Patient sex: F
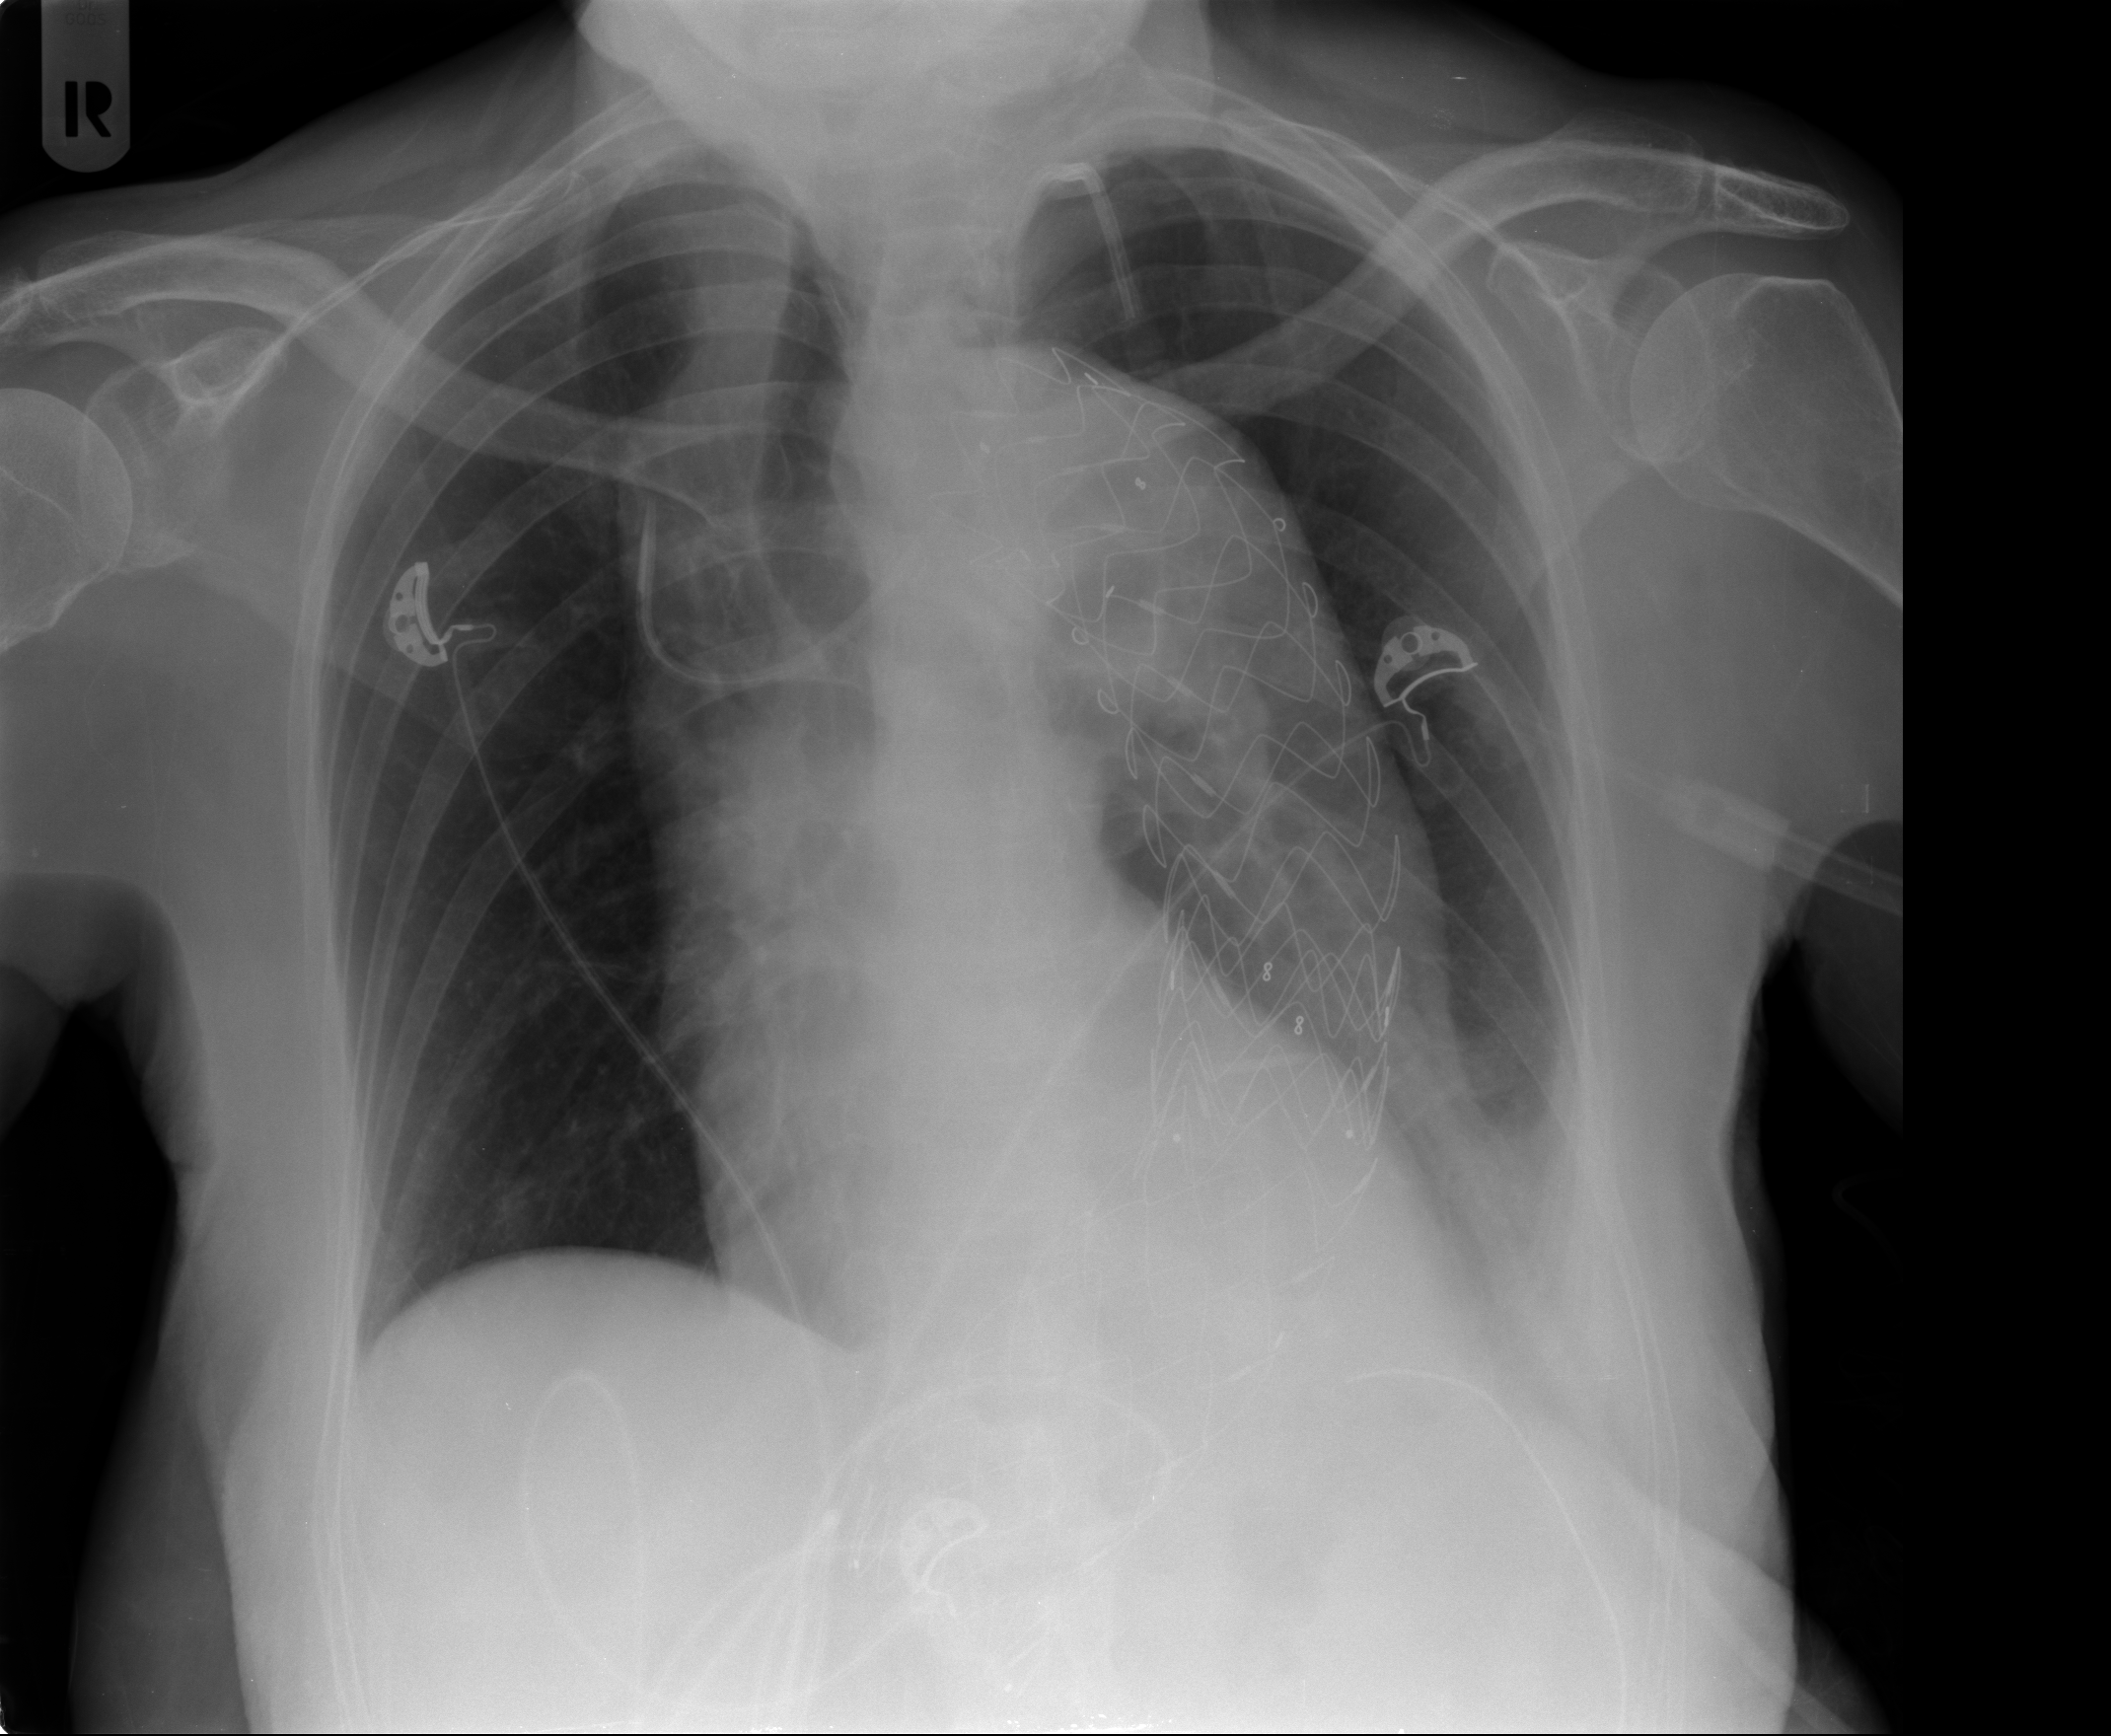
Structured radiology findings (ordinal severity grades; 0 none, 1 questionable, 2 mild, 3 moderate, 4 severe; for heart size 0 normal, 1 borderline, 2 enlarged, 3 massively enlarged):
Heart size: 0
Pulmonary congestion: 0
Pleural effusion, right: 0
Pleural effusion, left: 2
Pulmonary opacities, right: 0
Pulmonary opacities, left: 0
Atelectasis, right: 0
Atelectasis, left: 2